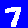
Digit: 7